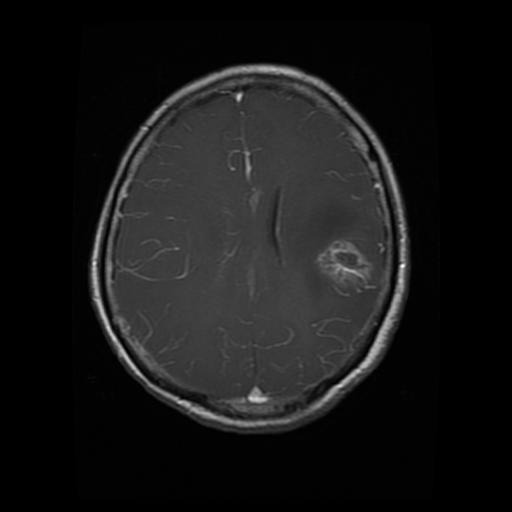
Label: glioma